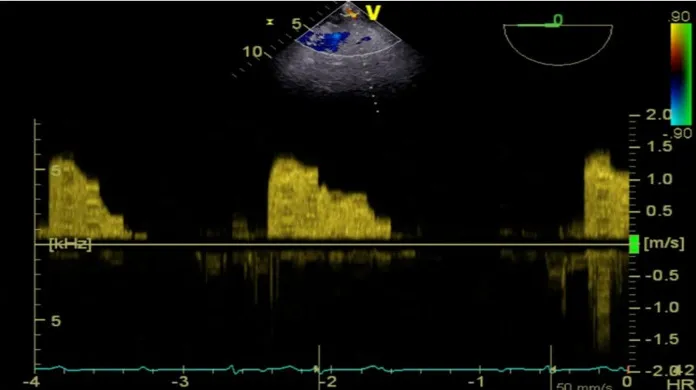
TEE detected pulsatile blood flow in the hematoma located at the left atrioventricular groove on the posterior wall of the left atrium.
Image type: radiology (ultrasound)